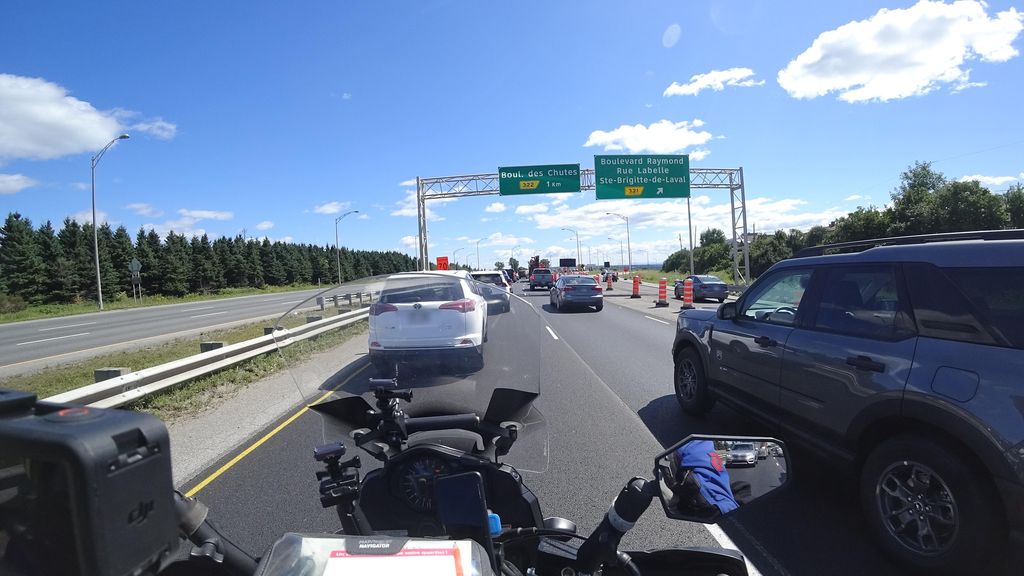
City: quebec_city